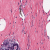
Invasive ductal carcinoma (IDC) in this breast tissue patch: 0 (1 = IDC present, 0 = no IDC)